Question: I would like a javascript method to display image in div depending on which a href link is clicked.
I have written some code but it needs developing further.
'''
<script type=" ">
function changeImg(){
var image1 = new Image();
image1.src='car.png'
var imghol = document.getElementById("imageHolder");
var elements = document.getElementById("FS");
if(elements.onclick = function()){
imghol = image1;
}
</script>
<div class="ADS2"><h2>Vehicle Part</h2><p>Please select a part you wish to find;
<div class="vertical_menu">
<ul>
<li><a id="FS" href="#home" onclick="changeImg">Front Side</a></li>
<li><a id="RS" href="#news">Rear Side</a></li>
<li><a id="S" href="#contact">Side</a></li>
<li><a id="US"href="#about">Under Side</a></li>
<li><a id="I" href="#about">Interior</a></li>
</ul>
</div>
<div class="imageholder">
</div>
</div>
'''
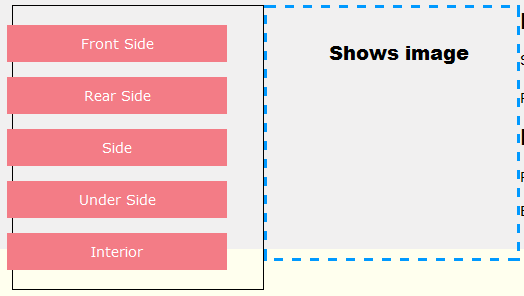
Answer: Keep it simple. Try this:
'''
<script type="text/javascript">
function changeImg(image){
var imghol = document.getElementById("imageHolder");
imghol.src = image;
}
</script>
<div class="ADS2">
<h2>Vehicle Part</h2>
<p>Please select a part you wish to find;</p>
<div class="vertical_menu">
<ul>
<li><a id="FS" href="javascript:" onclick="changeImg('car.jpg');">Front Side</a></li>
<li><a id="RS" href="javascript:" onclick="changeImg('rear.png')">Rear Side</a></li>
<li><a id="S" href="javascript:" onclick="changeImg('caside.png')">Side</a></li>
<li><a id="US" href="javascript:" onclick="changeImg('under.png')">Under Side</a></li>
<li><a id="I" href="javascript:" onclick="changeImg('interior.png')">Interior</a></li>
</ul>
</div>
<div class="imageholder"><img id="imageHolder" /></div>
</div>
'''